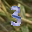
Label: 3